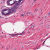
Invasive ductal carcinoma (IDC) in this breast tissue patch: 0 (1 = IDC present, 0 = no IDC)